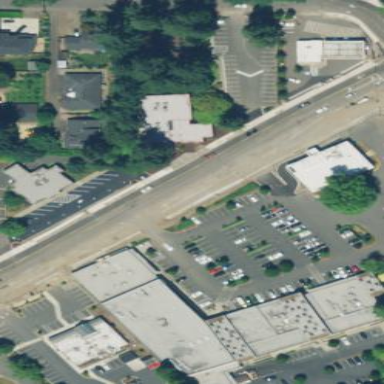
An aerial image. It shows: Retail area.